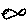
Label: fish